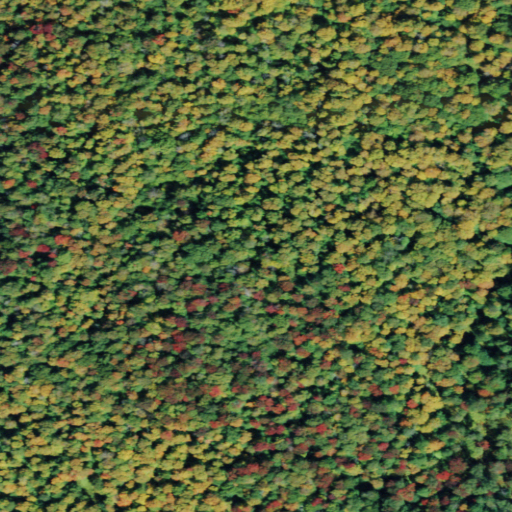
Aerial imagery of mountain in New York named Sugar Mountain containing deciduous forest and open development